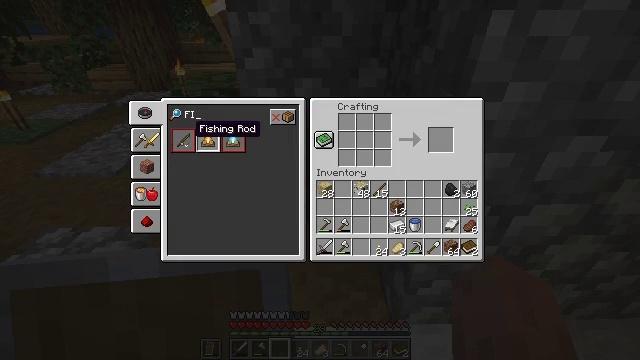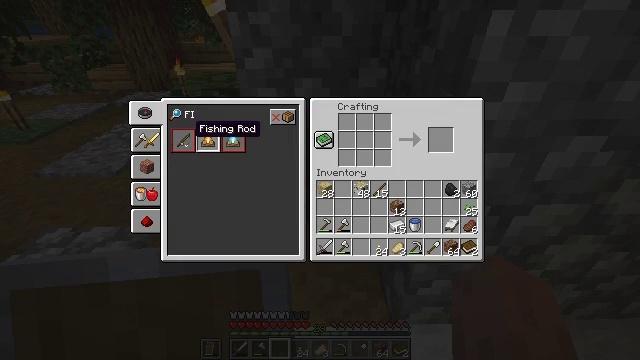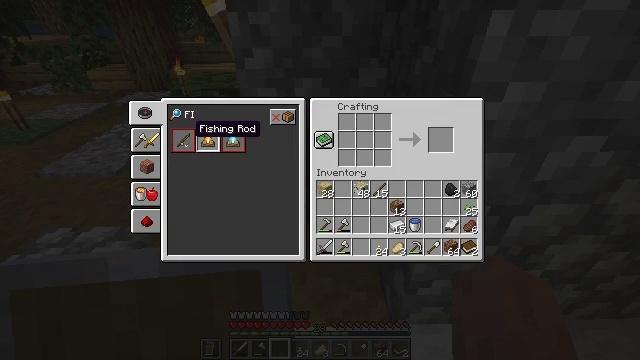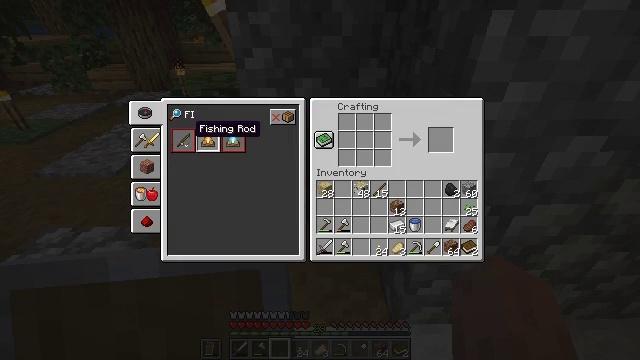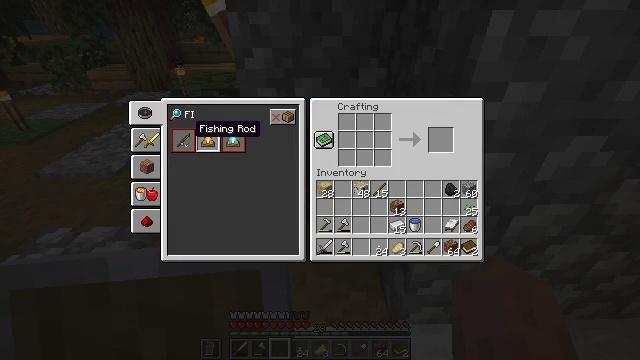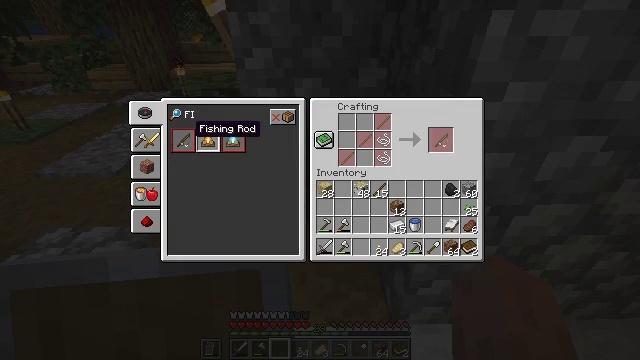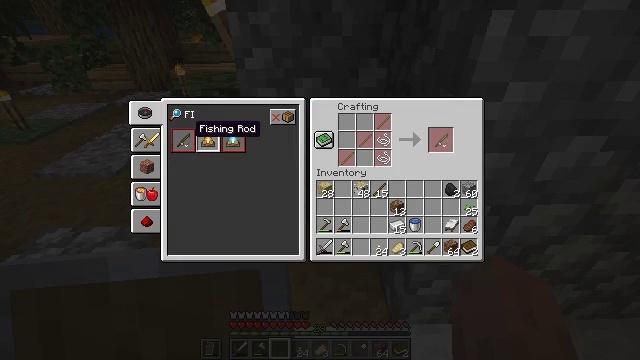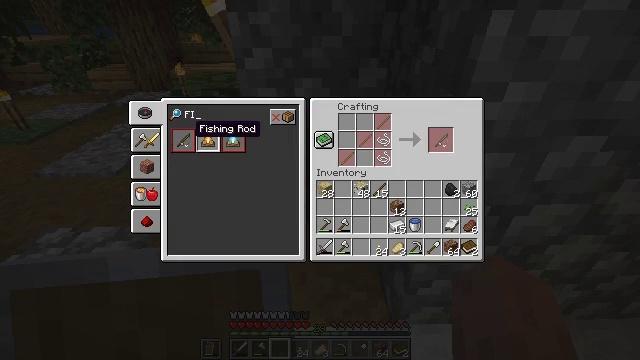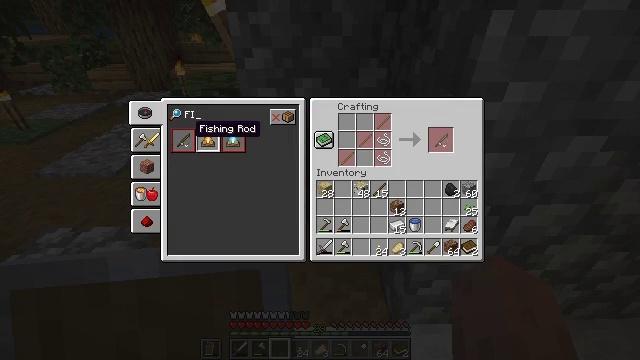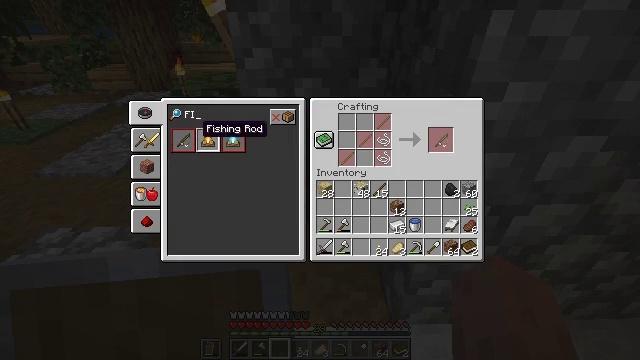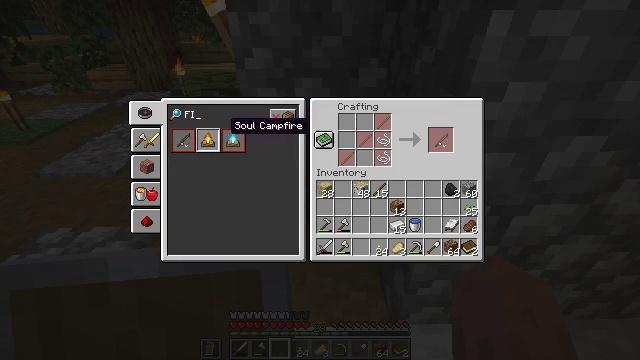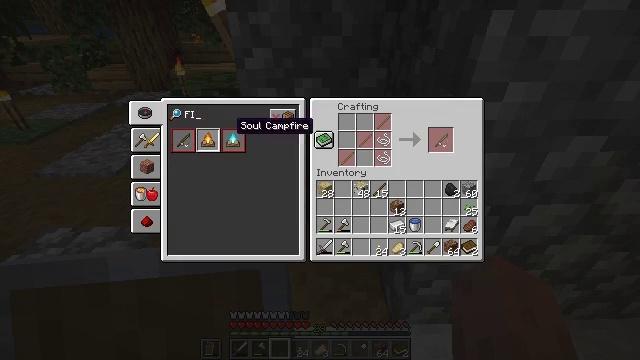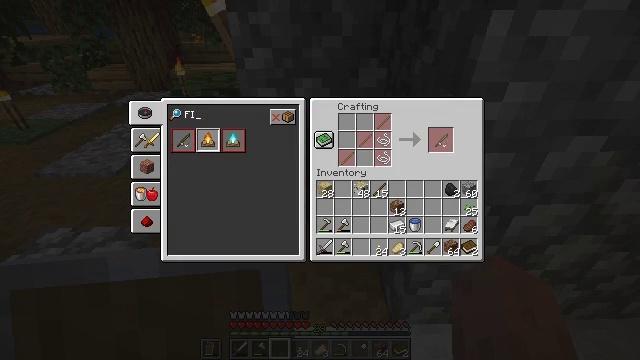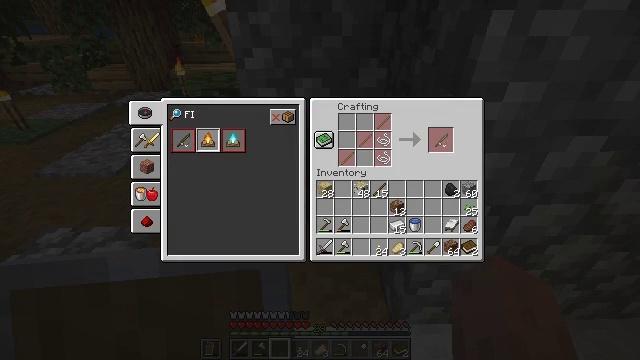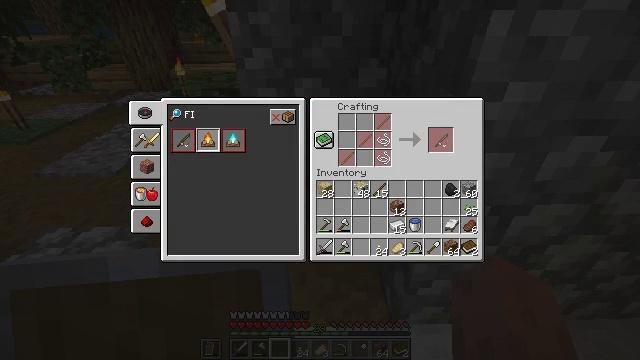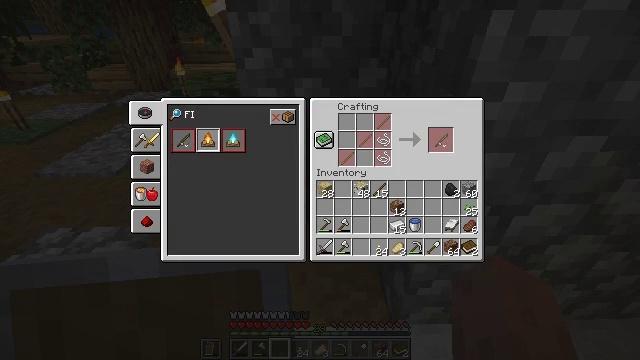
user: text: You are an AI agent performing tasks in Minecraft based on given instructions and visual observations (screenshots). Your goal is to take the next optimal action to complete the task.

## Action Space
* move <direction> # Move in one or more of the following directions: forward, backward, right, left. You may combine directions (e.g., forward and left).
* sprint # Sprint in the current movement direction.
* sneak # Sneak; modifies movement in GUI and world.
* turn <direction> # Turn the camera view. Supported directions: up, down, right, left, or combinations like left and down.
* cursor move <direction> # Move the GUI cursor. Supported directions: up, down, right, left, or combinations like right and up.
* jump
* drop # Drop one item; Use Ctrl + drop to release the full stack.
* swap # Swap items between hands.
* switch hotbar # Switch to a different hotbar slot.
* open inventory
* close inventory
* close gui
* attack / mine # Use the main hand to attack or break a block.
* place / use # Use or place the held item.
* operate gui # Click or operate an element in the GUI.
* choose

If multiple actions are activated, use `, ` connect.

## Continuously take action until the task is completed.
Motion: motion action
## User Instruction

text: Craft the fishing rod at the crafting table.
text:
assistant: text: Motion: operate gui
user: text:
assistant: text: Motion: operate gui
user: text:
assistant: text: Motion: no_op
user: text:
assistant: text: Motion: no_op
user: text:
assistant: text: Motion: no_op
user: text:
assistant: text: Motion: no_op
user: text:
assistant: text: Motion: no_op
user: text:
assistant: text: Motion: no_op
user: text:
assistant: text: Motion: cursor move right
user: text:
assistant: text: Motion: cursor move right
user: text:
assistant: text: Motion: no_op
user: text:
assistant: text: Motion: cursor move right
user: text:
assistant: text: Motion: cursor move right
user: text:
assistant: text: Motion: cursor move right
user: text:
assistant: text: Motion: cursor move right
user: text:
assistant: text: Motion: no_op
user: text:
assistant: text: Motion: cursor move right
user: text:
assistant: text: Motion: cursor move right
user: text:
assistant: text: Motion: cursor move right
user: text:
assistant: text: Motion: cursor move right
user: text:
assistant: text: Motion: no_op
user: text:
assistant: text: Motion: no_op
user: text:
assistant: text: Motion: no_op
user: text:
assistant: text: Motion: no_op
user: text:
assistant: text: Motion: no_op
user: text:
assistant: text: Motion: no_op
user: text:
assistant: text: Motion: no_op
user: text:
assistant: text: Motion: no_op
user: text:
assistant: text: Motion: cursor move right and up
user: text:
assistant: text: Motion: cursor move right and up